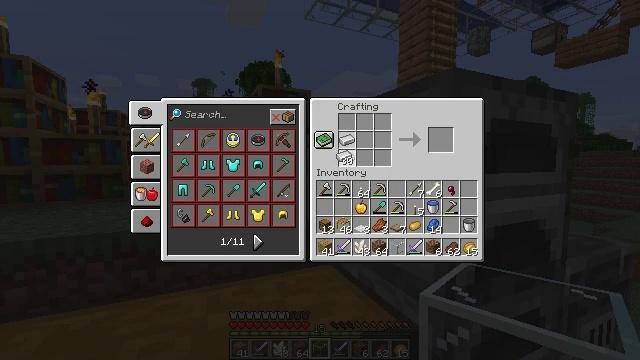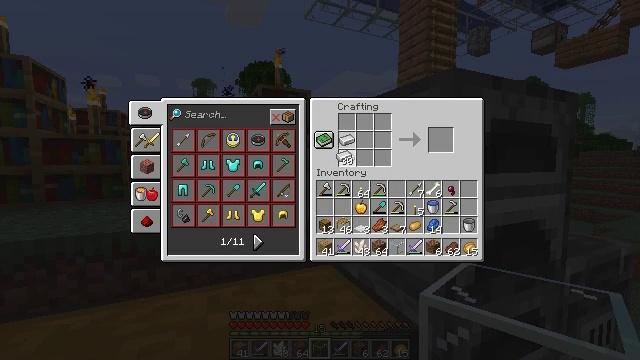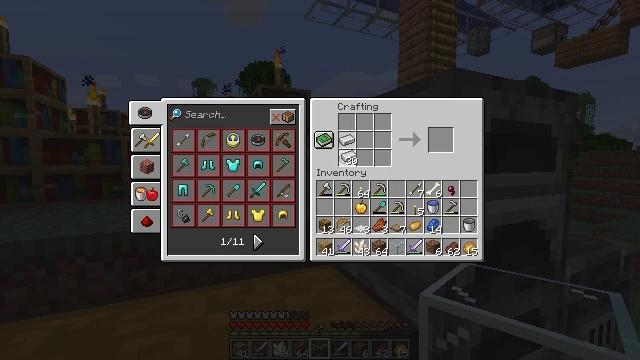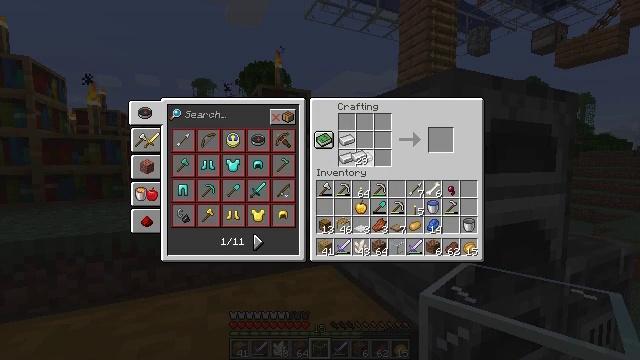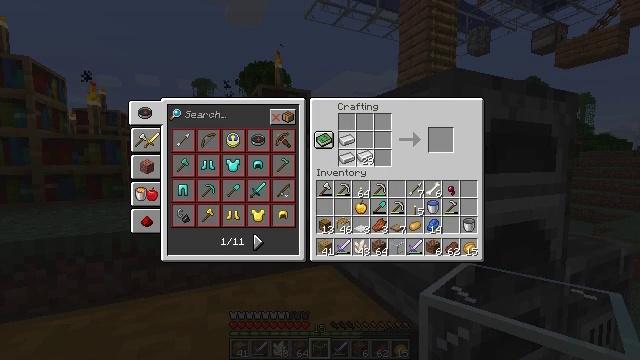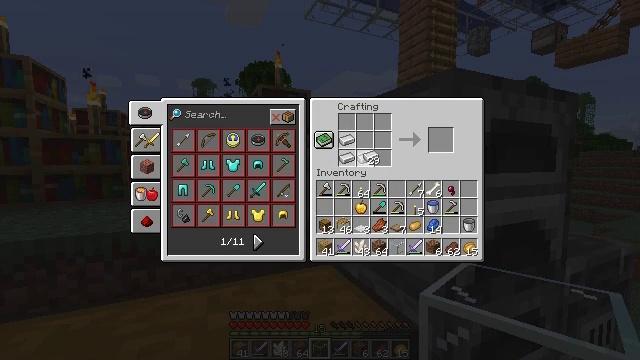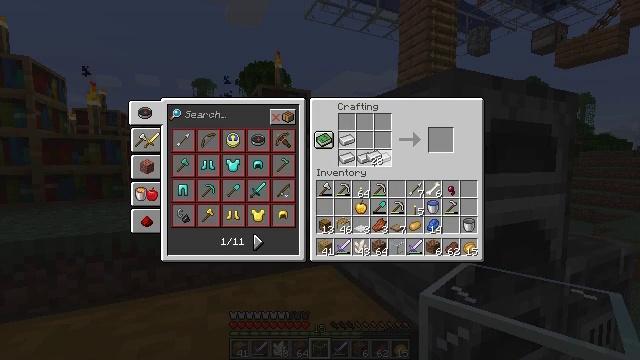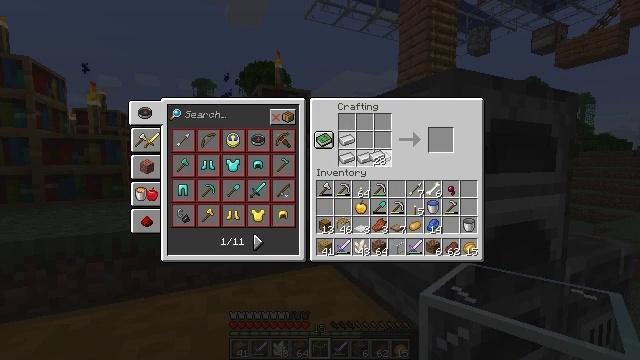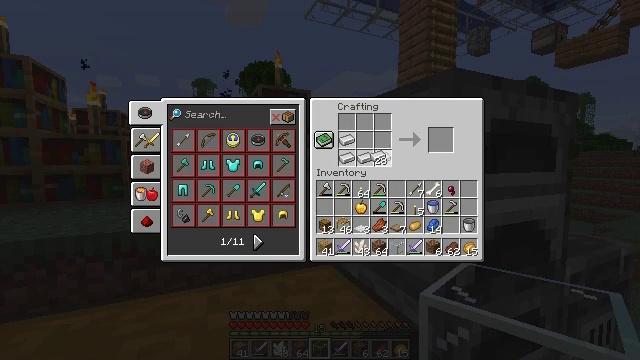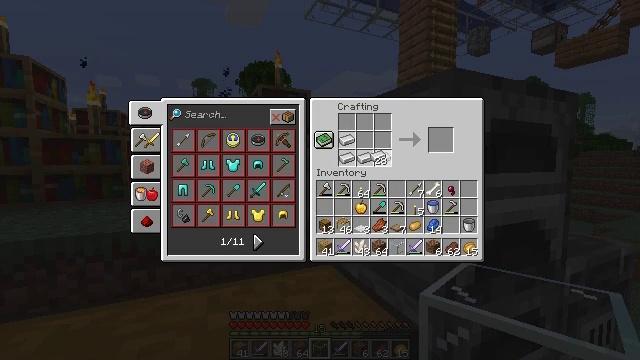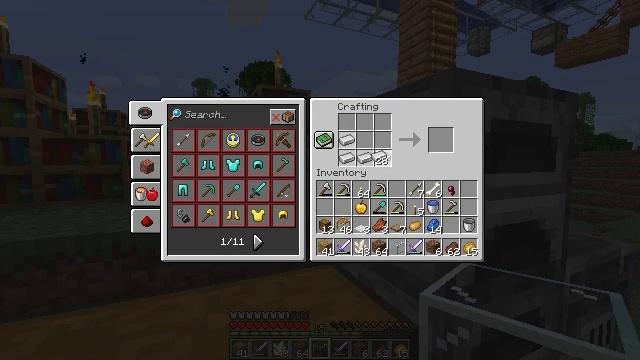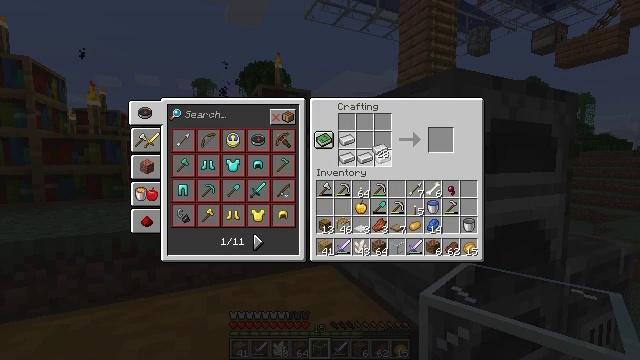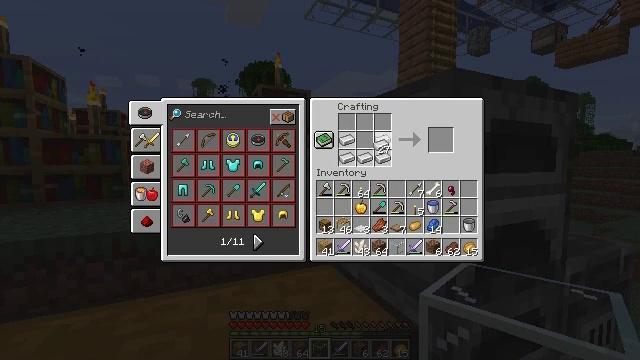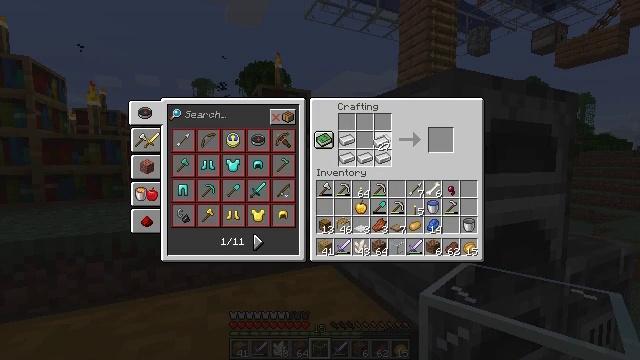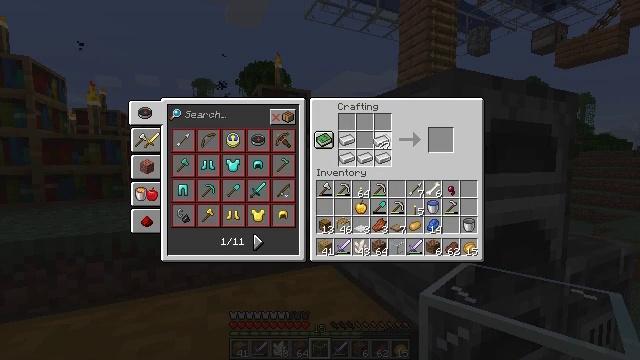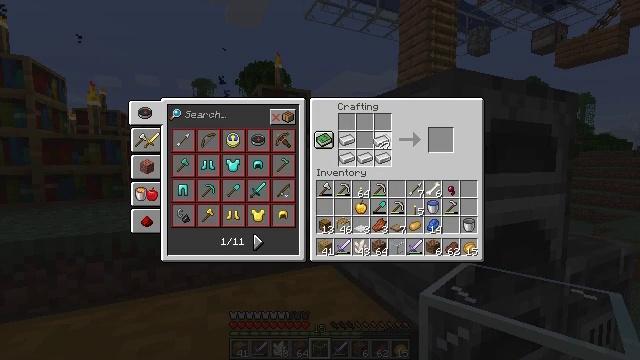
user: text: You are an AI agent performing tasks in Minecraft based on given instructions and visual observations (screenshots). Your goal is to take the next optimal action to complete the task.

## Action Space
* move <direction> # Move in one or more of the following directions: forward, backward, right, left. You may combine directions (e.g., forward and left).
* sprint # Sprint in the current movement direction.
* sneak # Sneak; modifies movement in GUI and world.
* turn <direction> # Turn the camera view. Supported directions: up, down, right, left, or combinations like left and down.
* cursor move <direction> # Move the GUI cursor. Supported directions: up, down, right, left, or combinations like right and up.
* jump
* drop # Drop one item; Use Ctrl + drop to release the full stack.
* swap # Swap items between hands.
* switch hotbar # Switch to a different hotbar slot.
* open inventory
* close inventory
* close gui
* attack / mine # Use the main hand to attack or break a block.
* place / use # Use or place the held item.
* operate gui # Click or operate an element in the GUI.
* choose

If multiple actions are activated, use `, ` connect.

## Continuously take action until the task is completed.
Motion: motion action
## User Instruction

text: Open the crafting table and craft a minecart with iron ingots.
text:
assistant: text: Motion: choose
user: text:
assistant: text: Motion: choose
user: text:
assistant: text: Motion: cursor move right, choose
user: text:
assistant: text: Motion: choose
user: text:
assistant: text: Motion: choose
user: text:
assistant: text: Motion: choose
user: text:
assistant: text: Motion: choose
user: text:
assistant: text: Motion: choose
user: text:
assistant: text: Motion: choose
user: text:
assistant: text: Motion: choose
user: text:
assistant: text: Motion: choose
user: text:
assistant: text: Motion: choose
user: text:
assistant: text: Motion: choose
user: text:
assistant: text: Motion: choose
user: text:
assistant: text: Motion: choose
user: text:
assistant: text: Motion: choose
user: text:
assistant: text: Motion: choose
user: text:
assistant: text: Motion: choose
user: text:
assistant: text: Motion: no_op
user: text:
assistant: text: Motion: no_op
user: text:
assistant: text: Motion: no_op
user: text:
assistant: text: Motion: no_op
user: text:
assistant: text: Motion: no_op
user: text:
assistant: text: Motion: no_op
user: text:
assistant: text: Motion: no_op
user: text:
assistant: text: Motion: choose
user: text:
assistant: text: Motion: choose
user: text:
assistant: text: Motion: choose
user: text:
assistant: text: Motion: choose
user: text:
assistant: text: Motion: choose